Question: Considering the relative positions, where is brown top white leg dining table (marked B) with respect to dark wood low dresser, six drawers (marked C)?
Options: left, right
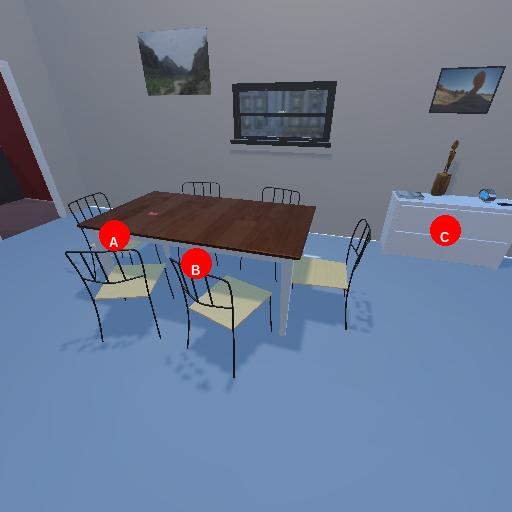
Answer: left